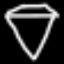
Label: diamond